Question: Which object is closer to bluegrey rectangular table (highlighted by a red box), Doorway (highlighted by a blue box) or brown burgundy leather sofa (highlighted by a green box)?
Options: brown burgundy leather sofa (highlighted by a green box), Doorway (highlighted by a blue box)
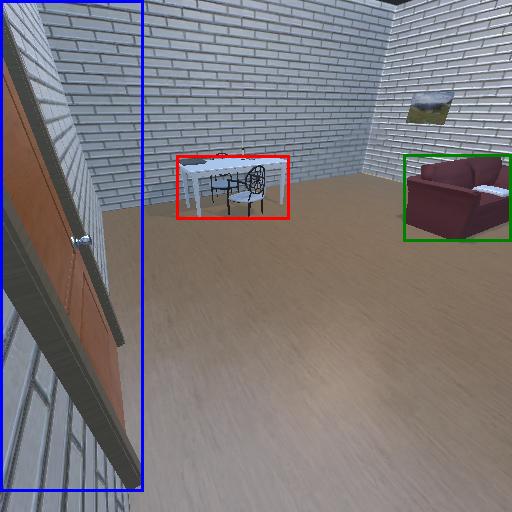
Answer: brown burgundy leather sofa (highlighted by a green box)